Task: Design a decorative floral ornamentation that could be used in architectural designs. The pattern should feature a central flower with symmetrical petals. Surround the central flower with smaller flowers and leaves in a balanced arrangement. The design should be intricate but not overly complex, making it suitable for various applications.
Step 1407:
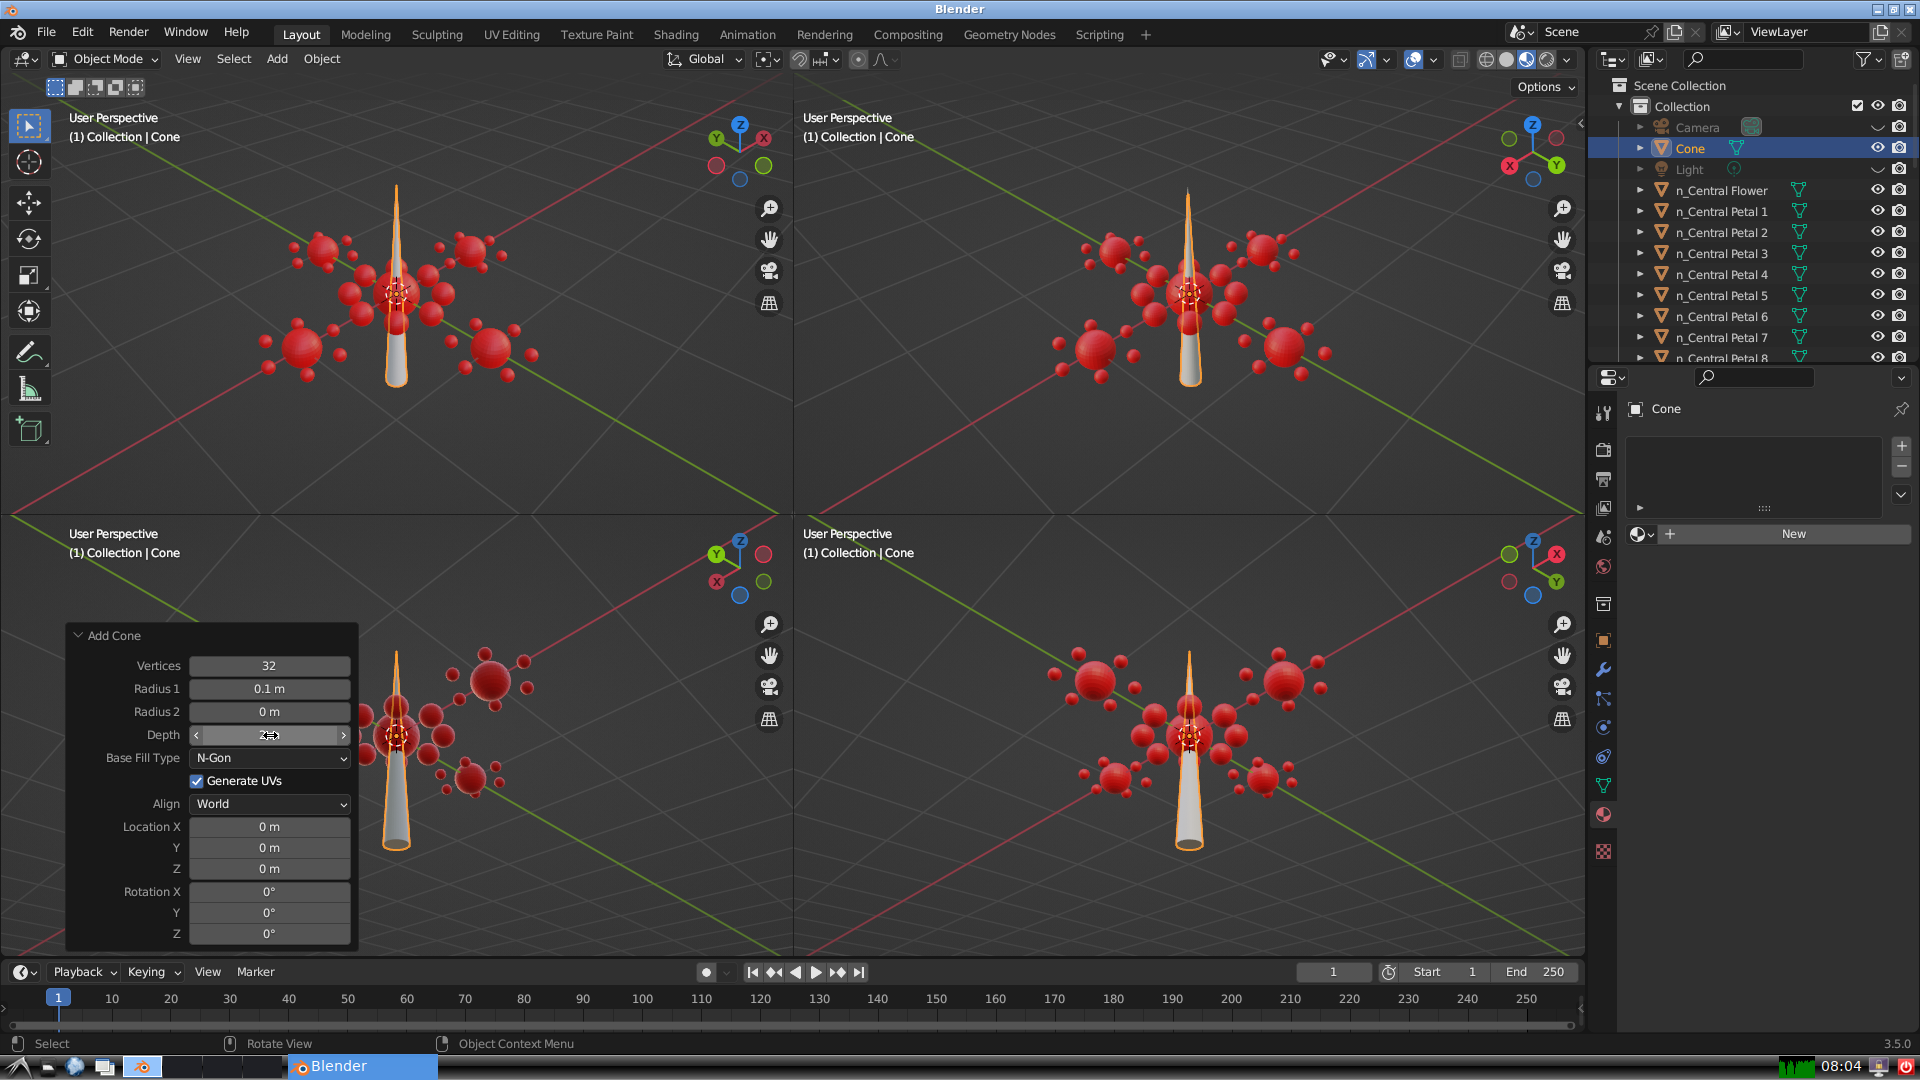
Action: click: no